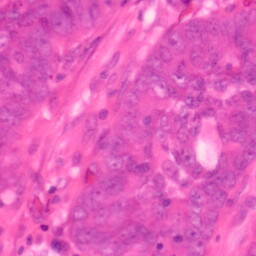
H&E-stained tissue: Colon